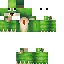
A female animal skin with green skin dressed in a green robe top and brown pants, featuring a closed mouth.